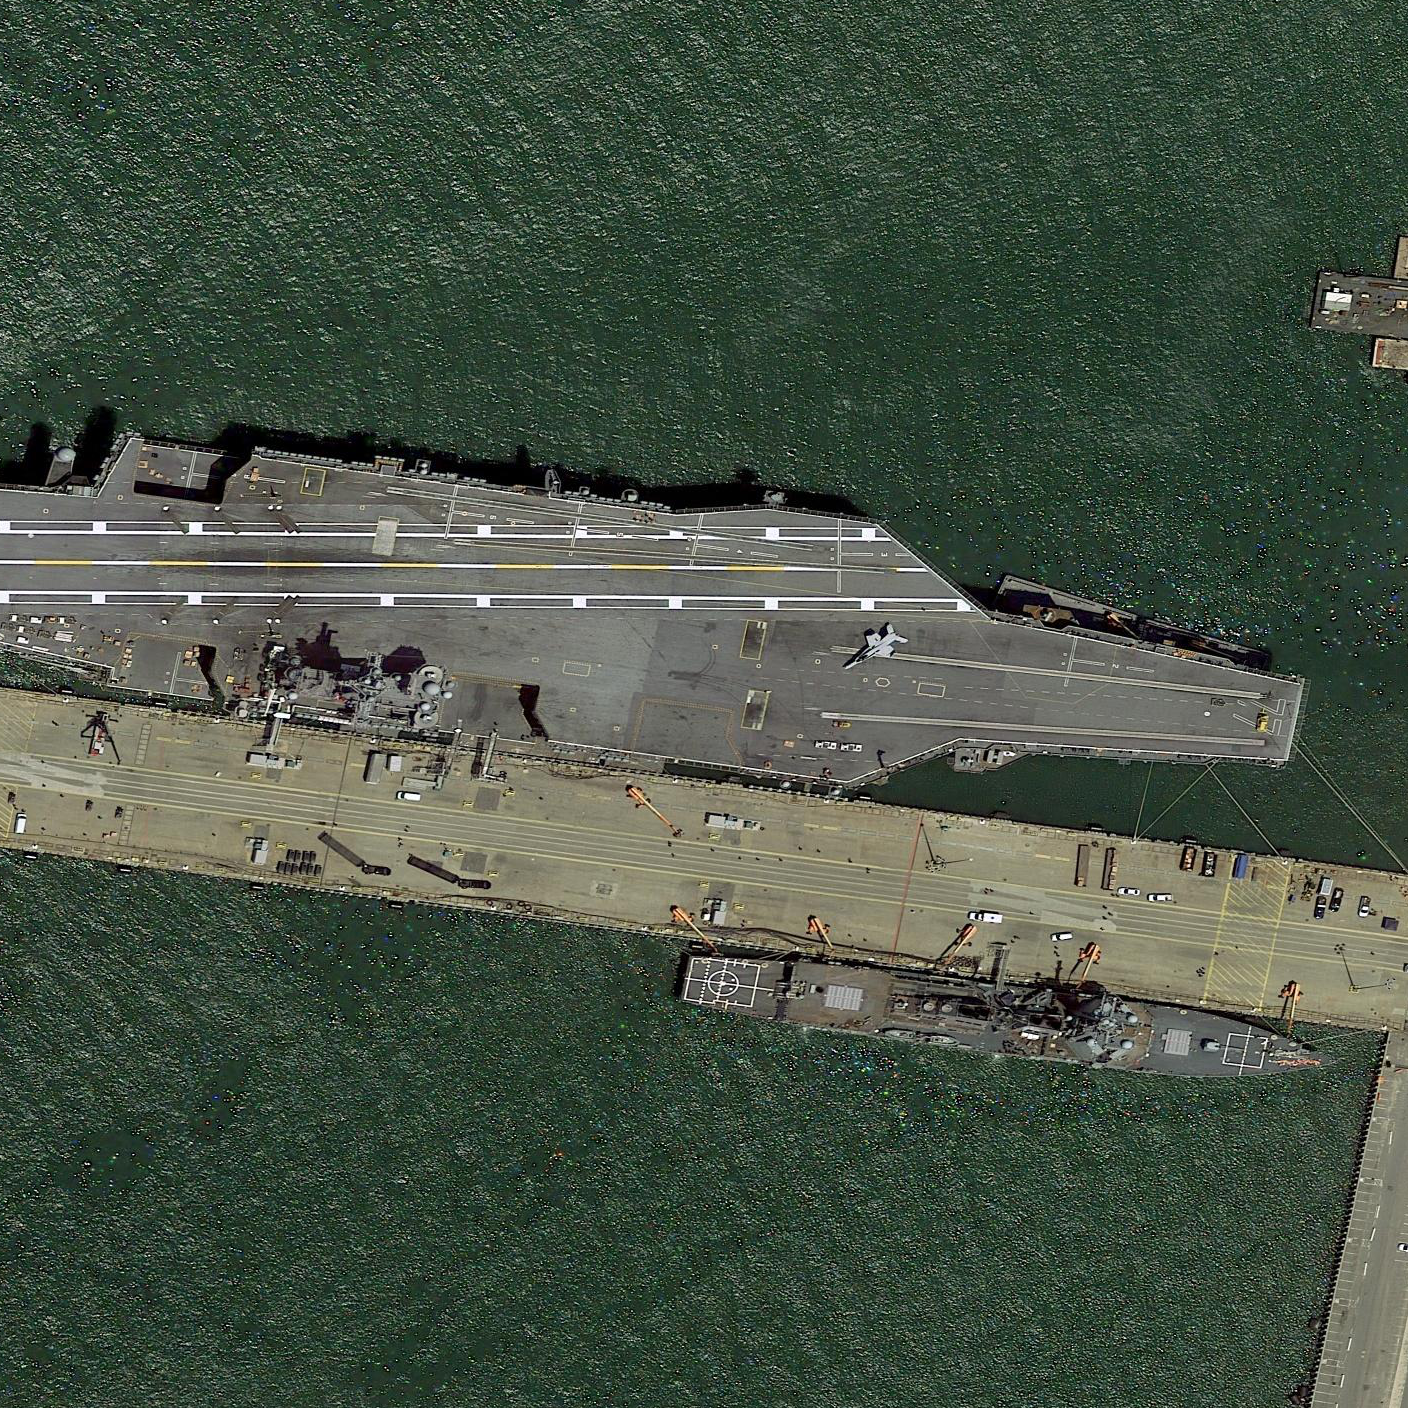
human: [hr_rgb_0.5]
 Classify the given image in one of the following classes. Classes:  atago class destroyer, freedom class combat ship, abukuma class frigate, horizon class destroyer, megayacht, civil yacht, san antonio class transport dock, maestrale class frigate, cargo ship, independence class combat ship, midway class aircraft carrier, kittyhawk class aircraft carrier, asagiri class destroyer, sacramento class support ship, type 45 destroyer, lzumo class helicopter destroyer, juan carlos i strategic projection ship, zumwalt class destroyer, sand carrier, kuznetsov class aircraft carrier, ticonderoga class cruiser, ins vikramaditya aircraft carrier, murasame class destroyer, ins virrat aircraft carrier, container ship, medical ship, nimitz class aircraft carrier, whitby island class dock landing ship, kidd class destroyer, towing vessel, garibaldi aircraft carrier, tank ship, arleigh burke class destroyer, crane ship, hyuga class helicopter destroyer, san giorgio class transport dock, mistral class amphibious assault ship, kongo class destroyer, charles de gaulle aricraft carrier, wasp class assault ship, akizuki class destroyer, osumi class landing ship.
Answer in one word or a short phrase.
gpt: Nimitz class aircraft carrier